Question: I'm trying to add a stikcy header to a listview. I've put the header-field and the listview inside a relativelayout and defined the listview's android:layout_below="@id/header".
The problem is that I want the listview and the header to be positioned at the same place when the listview is not scrolled to the top. The header's background is transparent. I drew an amazing image in paint to illustrate how I want them to interact.

I figured I could override the listviews onscrollistener and change the listviews layout_below-tingy at runtime when it's getScrollY() == 0, but that seems to happen all the time.
Has anyone done something similar that could point me in the right direction?
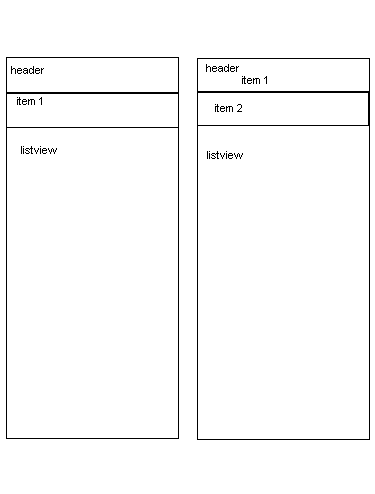
Answer: you can try to call getFirstVisiblePosition